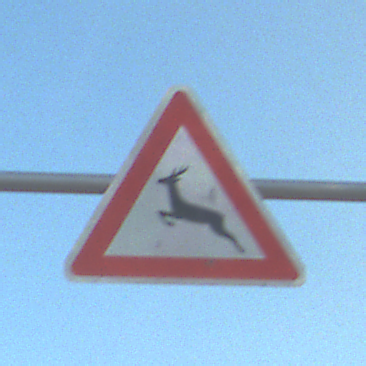
Verkehrszeichen: WildwechselRechts
Umgebung: Outdoor, Suburban
Tageszeit: MorningAfternoon
Wetter: PartlyCloudy
Licht: Natural
Jahreszeit: NotSpecified
Kontrast: HighContrast